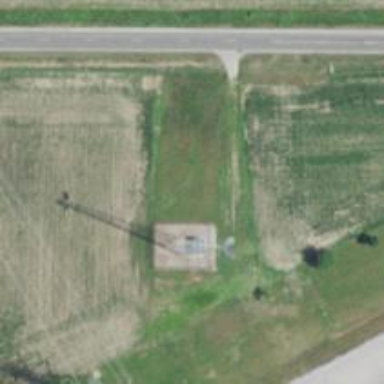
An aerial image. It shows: Lattice communication mast.